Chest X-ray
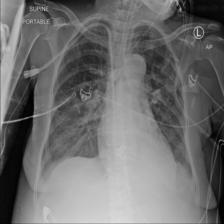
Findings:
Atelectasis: negative
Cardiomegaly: negative
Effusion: negative
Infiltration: negative
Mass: negative
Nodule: positive
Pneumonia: negative
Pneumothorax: negative
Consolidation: negative
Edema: negative
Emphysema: negative
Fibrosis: negative
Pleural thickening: negative
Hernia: negative